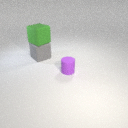
large gray rubber cube behind small purple rubber cylinder